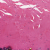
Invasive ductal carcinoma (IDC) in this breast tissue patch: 0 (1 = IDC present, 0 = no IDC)